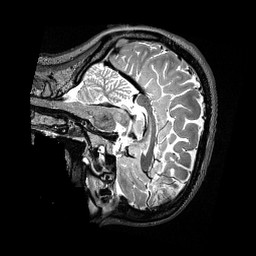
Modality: T2w
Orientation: sagittal
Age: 31
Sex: female
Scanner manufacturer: siemens
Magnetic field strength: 3 T
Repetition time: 3.2 s
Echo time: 0.479 s